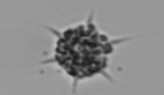
Label: Dictyocha